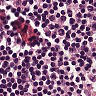
Metastatic tissue present: no